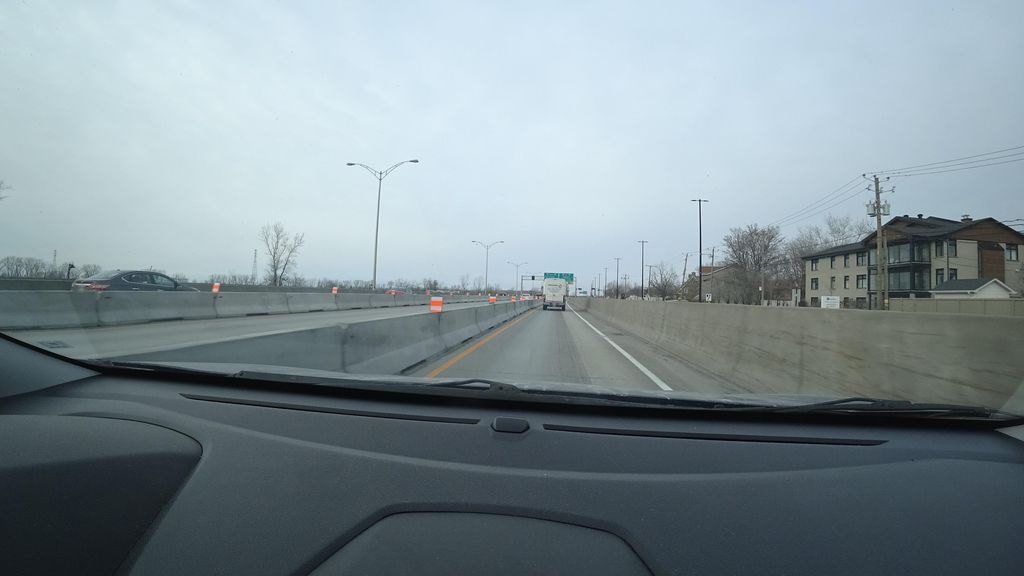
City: montreal